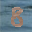
Label: 8